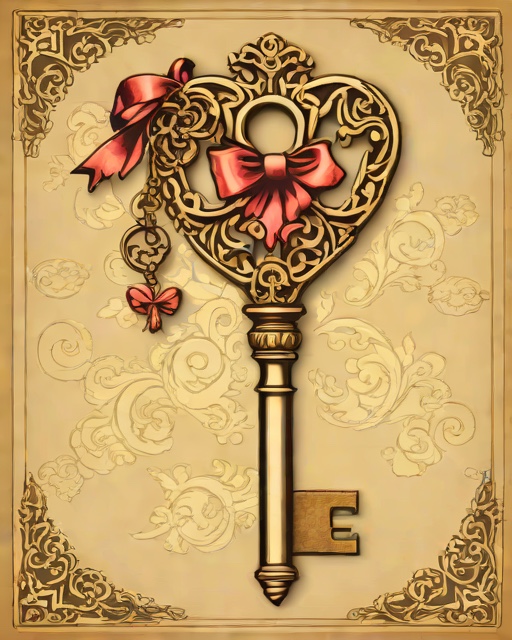
Category: Valentine